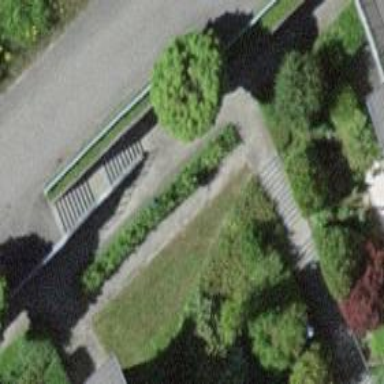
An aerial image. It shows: Road with steps.